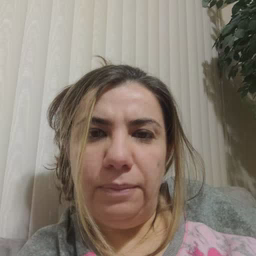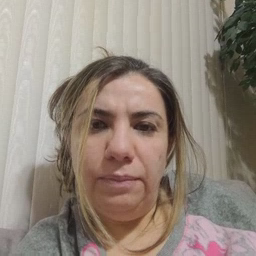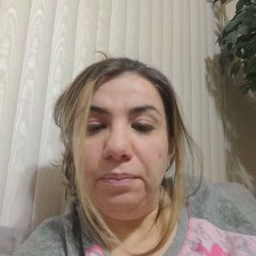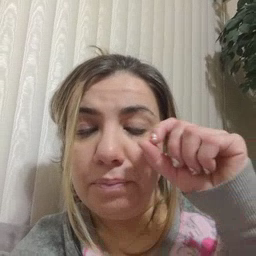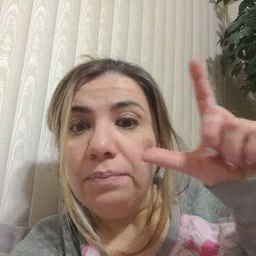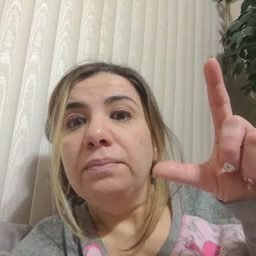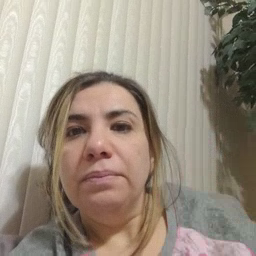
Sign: awake